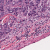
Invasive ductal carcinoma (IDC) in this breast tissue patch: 1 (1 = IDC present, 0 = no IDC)